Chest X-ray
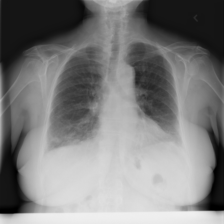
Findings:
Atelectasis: negative
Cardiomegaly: negative
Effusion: negative
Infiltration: negative
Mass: negative
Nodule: negative
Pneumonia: negative
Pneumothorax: negative
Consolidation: negative
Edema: negative
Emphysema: negative
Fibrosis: negative
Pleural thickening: negative
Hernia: negative